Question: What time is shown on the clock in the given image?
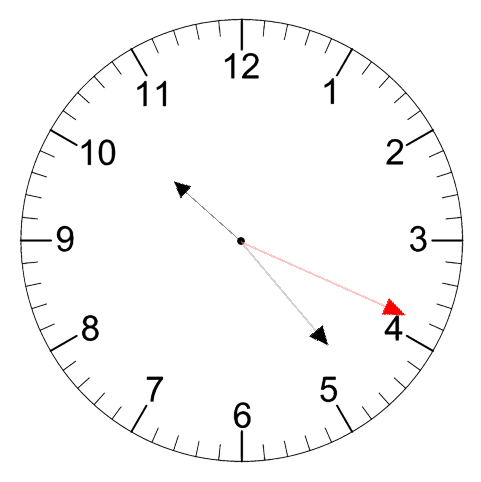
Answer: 10:23:19